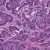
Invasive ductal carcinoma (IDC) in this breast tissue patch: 1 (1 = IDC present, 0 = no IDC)